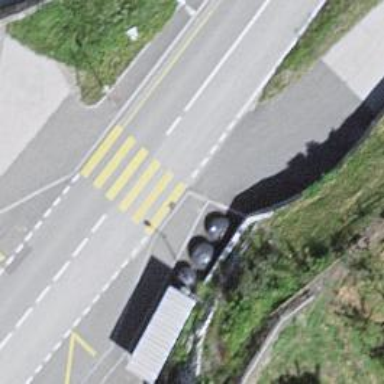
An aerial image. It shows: Secondary road with asphalt surface.